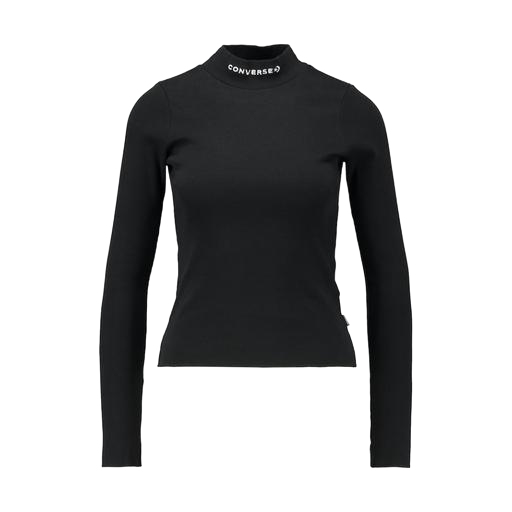
high-neck ribbed-jersey t-shirt, longsleeve t-shirt, black women's long sleeve t-shirt, white background